Question: I'm creating 'DialogFragment' using 'ActionBarSherlock'. I'm passing an id of the image to 'DialogFragment'. It contains only of ImageView:
'''
<ImageView xmlns:android="http://schemas.android.com/apk/res/android"
android:id="@+id/imageF"
android:layout_width="wrap_content"
android:layout_height="wrap_content"
android:gravity="center_vertical|center_horizontal" />
'''
Code from DialogFragment:
'''
@Override
public View onCreateView(LayoutInflater inflater, ViewGroup container,
Bundle savedInstanceState) {
View v = inflater.inflate(R.layout.dialog, container, false);
View iv = v.findViewById(R.id.imageF);
((ImageView) iv).setImageResource(imgId);
return v;
}
'''
But every time I get this:

Dialog doesn't fit to image. I get the same behavior using 'AlertDialog' (also same SO <URL>.
When trying to set image to background ('setBackgroundResource') the image fits to dialog (image fills the unused space which is shown on the screenshot).
How to avoid this and fit dialog to image? Is there any workaround?
Help, please.
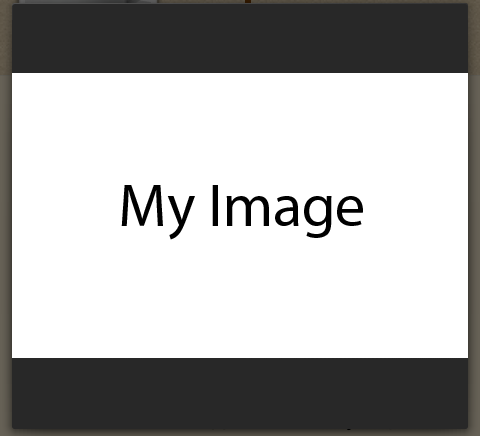
Answer: After a long search and many unsuccessful attempts to solve this problem, I found a solution.
I needed to set 'android:adjustViewBounds="true"'.